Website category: jobs
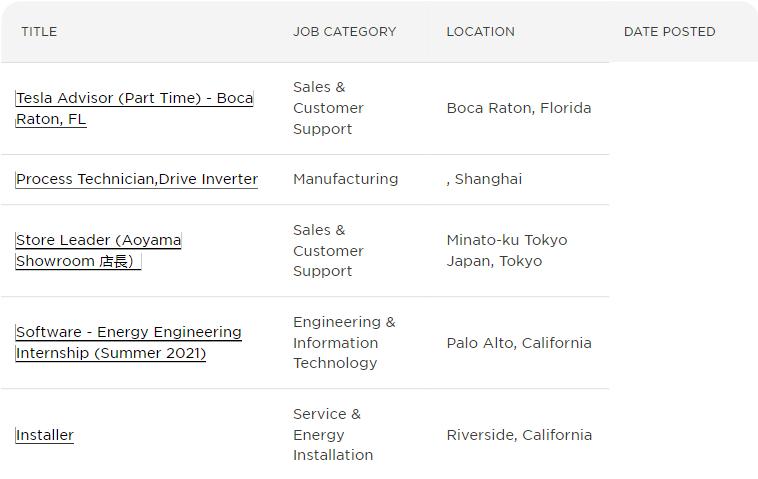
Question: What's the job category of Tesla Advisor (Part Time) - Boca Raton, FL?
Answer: Sales & Customer Support

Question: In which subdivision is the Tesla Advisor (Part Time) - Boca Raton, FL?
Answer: Sales & Customer Support

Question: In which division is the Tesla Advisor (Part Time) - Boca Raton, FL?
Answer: Sales & Customer Support

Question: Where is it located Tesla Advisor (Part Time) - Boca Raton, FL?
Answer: Sales & Customer Support

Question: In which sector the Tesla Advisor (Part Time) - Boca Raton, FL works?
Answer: Sales & Customer Support

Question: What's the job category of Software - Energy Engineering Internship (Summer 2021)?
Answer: Engineering & Information Technology

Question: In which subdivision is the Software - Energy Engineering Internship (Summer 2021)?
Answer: Engineering & Information Technology

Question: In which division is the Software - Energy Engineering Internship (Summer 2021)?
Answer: Engineering & Information Technology

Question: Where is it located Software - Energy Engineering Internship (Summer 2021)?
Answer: Engineering & Information Technology

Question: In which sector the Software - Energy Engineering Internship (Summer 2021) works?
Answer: Engineering & Information Technology

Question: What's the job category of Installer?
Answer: Service & Energy Installation

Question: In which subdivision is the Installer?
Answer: Service & Energy Installation

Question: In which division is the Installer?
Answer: Service & Energy Installation

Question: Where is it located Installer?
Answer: Service & Energy Installation

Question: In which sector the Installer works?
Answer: Service & Energy Installation

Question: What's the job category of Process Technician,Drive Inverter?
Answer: Manufacturing

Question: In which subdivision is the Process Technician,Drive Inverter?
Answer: Manufacturing

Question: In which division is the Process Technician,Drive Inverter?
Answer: Manufacturing

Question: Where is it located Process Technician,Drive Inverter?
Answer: Manufacturing

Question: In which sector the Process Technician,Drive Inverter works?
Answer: Manufacturing

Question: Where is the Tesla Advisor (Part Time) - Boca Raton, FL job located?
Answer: Boca Raton, Florida

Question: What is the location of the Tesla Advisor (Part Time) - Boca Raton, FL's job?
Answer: Boca Raton, Florida

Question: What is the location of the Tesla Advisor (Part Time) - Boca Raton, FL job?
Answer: Boca Raton, Florida

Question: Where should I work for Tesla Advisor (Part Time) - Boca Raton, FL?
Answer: Boca Raton, Florida

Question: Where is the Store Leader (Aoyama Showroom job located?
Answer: Minato-ku Tokyo Japan, Tokyo

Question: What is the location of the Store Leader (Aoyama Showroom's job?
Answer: Minato-ku Tokyo Japan, Tokyo

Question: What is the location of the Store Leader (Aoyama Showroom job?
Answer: Minato-ku Tokyo Japan, Tokyo

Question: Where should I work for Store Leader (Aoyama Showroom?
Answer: Minato-ku Tokyo Japan, Tokyo

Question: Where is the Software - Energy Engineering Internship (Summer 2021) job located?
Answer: Palo Alto, California

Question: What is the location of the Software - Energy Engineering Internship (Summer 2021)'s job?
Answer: Palo Alto, California

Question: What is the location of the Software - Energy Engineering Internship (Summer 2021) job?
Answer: Palo Alto, California

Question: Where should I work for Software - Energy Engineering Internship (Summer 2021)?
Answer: Palo Alto, California

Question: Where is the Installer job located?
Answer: Riverside, California

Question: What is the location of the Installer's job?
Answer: Riverside, California

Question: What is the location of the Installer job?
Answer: Riverside, California

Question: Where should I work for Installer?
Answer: Riverside, California

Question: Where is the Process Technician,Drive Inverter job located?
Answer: , Shanghai

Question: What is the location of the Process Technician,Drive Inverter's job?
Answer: , Shanghai

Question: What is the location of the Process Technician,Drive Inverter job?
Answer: , Shanghai

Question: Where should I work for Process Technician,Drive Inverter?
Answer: , Shanghai

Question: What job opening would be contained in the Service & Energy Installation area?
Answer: Installer

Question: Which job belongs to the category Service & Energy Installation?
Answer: Installer

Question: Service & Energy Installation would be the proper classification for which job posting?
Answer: Installer

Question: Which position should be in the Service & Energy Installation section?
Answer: Installer

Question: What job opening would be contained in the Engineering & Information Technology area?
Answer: Software - Energy Engineering Internship (Summer 2021)

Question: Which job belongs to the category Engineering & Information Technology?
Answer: Software - Energy Engineering Internship (Summer 2021)

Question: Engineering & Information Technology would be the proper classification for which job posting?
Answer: Software - Energy Engineering Internship (Summer 2021)

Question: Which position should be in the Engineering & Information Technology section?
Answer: Software - Energy Engineering Internship (Summer 2021)

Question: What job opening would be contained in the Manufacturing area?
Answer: Process Technician,Drive Inverter

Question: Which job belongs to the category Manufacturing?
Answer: Process Technician,Drive Inverter

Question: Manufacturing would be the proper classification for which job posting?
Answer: Process Technician,Drive Inverter

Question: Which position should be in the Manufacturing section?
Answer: Process Technician,Drive Inverter

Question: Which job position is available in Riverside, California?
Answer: Installer

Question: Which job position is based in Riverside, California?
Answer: Installer

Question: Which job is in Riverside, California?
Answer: Installer

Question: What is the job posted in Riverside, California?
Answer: Installer

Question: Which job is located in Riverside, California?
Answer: Installer

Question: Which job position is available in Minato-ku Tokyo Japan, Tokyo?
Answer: Store Leader (Aoyama Showroom

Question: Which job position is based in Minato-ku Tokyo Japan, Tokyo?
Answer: Store Leader (Aoyama Showroom

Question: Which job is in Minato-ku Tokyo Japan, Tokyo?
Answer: Store Leader (Aoyama Showroom

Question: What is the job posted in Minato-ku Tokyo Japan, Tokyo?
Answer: Store Leader (Aoyama Showroom

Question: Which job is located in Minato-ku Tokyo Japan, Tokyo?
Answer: Store Leader (Aoyama Showroom

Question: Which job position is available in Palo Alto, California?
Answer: Software - Energy Engineering Internship (Summer 2021)

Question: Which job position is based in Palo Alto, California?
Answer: Software - Energy Engineering Internship (Summer 2021)